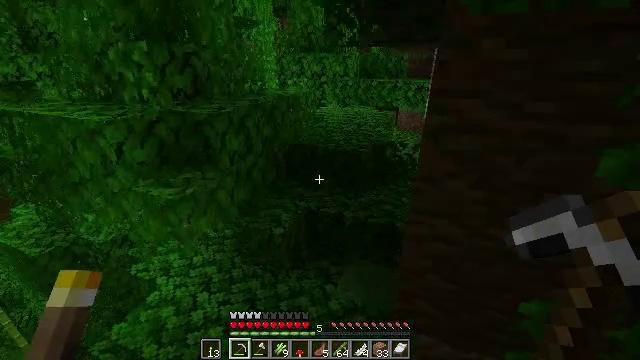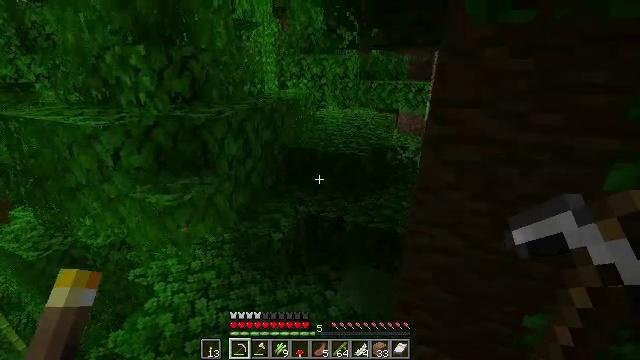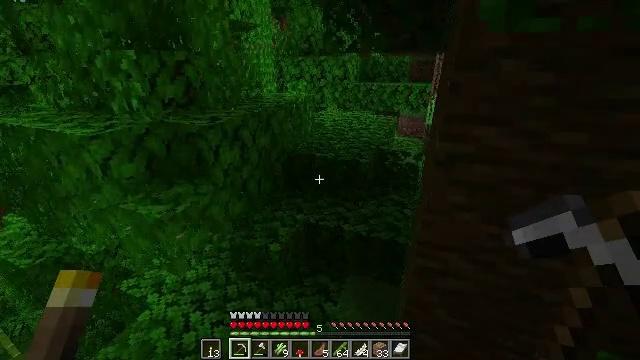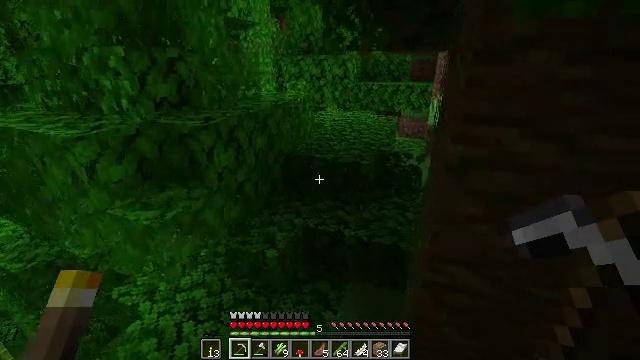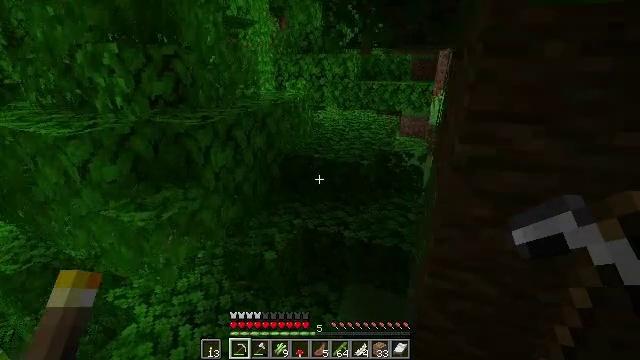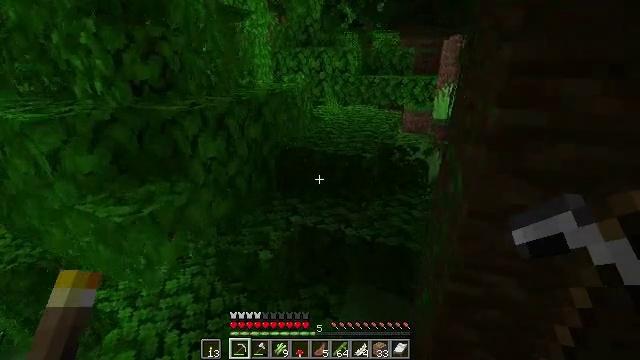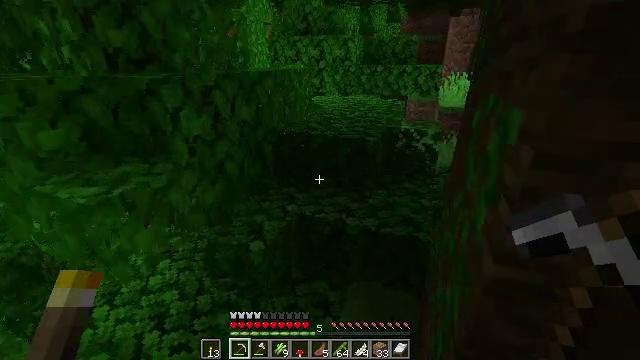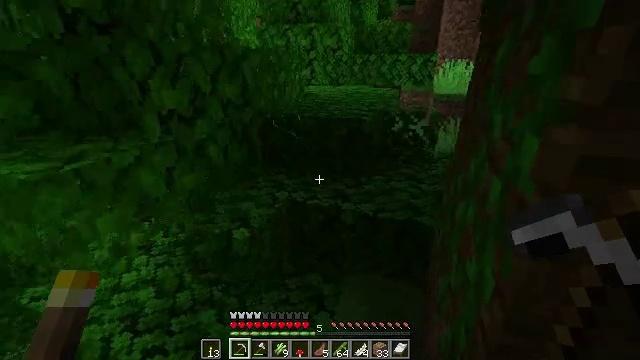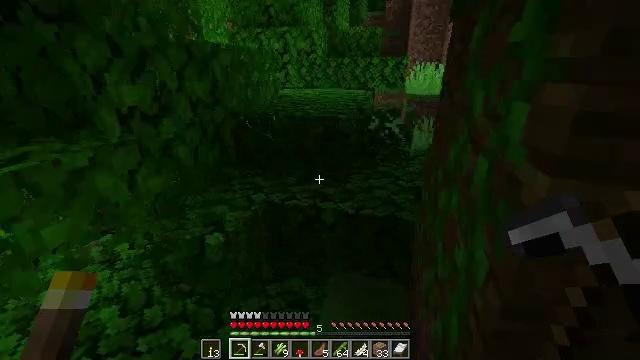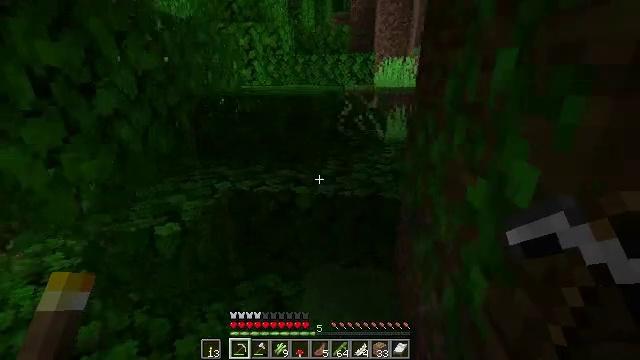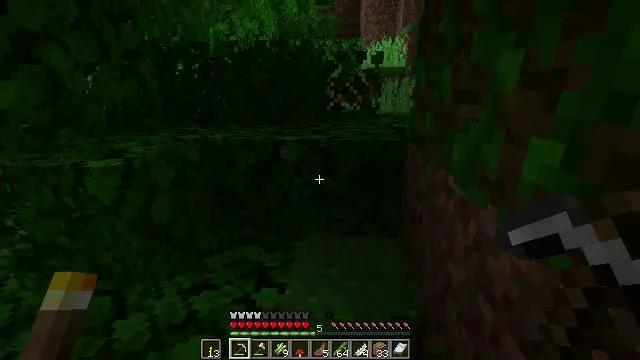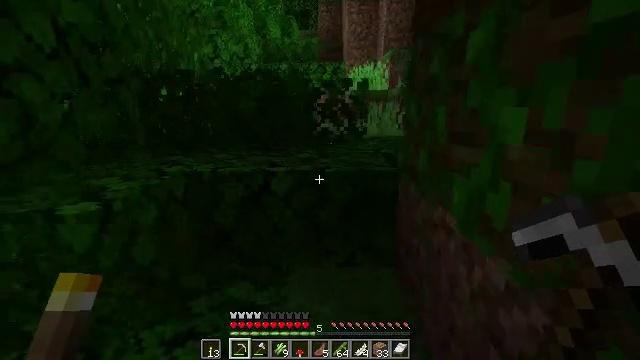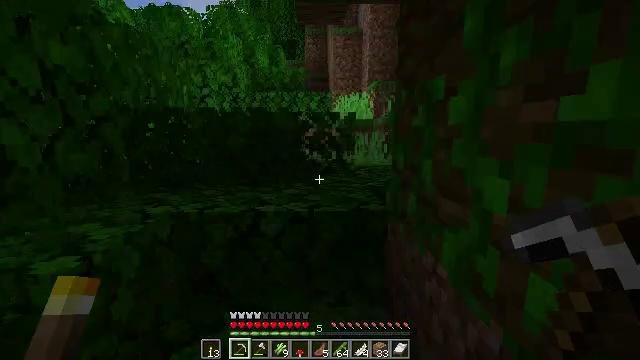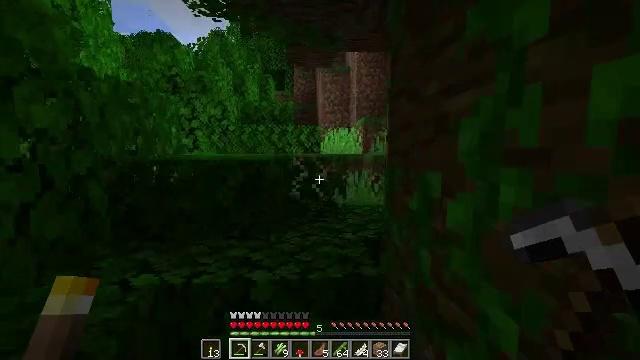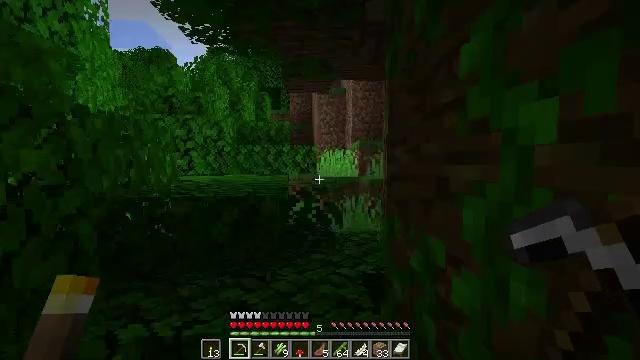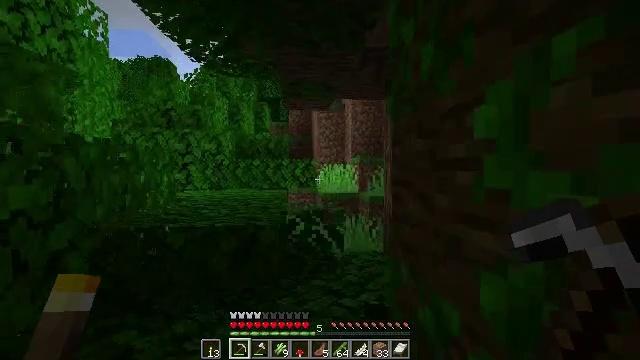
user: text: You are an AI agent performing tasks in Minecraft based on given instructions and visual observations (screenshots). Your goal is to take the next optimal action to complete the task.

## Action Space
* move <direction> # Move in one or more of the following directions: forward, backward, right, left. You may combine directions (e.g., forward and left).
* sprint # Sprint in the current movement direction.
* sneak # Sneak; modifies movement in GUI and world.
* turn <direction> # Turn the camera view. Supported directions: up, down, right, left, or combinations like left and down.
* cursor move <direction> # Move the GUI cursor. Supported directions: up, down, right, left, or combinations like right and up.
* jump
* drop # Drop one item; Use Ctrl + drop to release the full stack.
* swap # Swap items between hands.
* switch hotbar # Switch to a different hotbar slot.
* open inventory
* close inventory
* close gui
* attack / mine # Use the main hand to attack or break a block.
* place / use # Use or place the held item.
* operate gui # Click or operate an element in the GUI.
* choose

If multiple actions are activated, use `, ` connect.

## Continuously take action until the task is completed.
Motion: motion action
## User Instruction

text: Gather oak leaves by attacking.
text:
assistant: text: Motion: move forward
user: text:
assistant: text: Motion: move forward
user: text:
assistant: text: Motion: move forward
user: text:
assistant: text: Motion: move forward
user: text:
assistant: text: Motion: move forward
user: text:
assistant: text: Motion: move forward
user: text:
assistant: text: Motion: move forward, turn right
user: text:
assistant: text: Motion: move forward, turn right and up
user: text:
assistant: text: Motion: move forward, turn right and up
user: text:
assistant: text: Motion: move forward, turn right and up
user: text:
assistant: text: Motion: move forward, turn right and up, jump
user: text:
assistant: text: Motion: move forward, turn right and up, jump
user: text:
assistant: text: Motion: move forward, turn right and up, jump
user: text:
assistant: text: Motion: move forward, turn right and up, jump
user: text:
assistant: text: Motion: move forward, turn up, jump
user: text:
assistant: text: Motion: move forward, jump
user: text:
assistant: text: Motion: move forward, jump
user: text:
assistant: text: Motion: move forward, jump
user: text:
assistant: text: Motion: move forward, jump
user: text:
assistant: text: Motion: move forward, jump
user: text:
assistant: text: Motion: move forward, jump
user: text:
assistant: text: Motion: move forward, jump
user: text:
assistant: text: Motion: move forward, jump
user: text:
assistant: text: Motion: move forward, turn left, jump
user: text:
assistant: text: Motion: move forward, turn left, jump
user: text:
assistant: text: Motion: move forward, turn left, jump
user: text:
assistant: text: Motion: move forward, turn left, jump
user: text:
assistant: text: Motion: move forward, turn left, jump
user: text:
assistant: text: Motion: move forward, turn left, jump
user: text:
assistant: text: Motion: move forward, turn left, jump